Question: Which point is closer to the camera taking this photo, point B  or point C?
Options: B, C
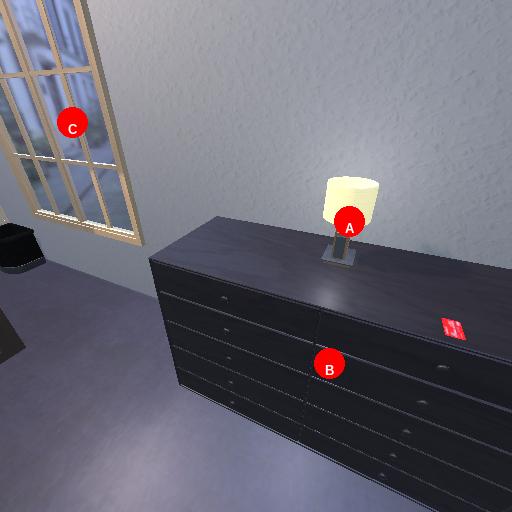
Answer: B